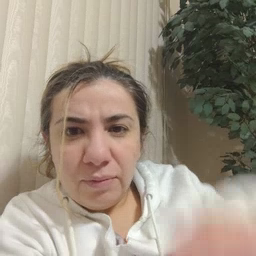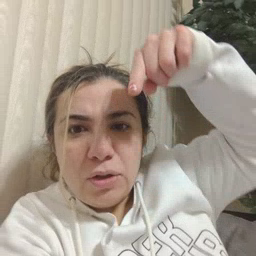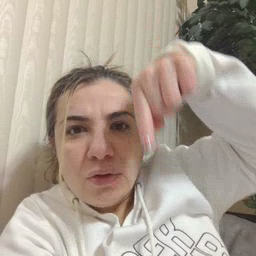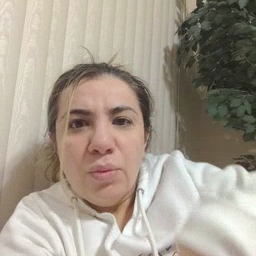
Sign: down